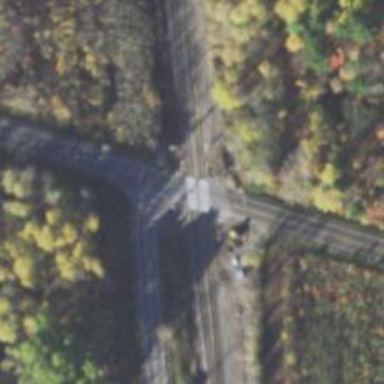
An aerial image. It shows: Level crossing along the railway.